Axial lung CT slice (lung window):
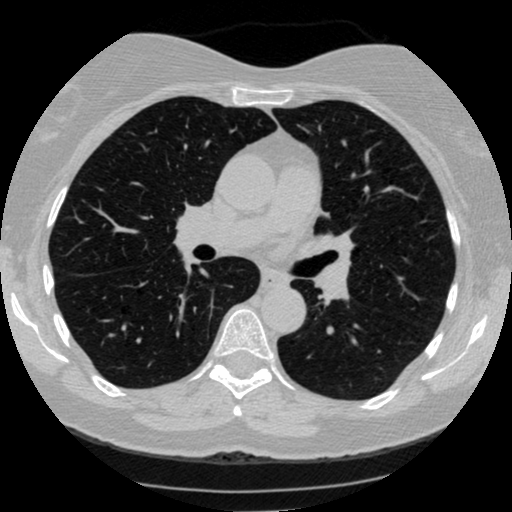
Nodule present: no